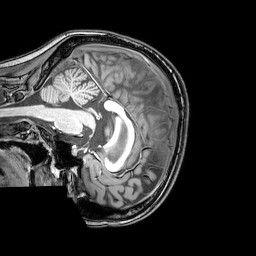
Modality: T1w
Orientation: sagittal
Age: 23
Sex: female
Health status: healthy
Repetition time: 0.081 s
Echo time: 0.037 s